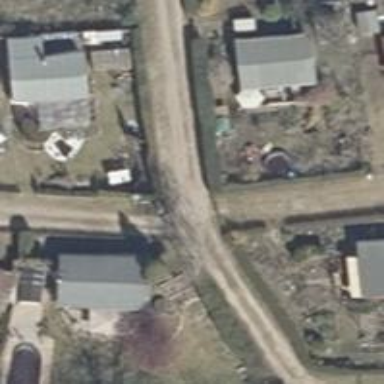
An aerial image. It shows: Road that serves allotments.